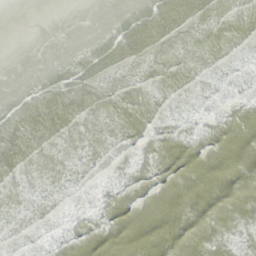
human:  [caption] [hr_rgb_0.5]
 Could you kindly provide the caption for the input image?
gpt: The waves slapping a white sand beach .

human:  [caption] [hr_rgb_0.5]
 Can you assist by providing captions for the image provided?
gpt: This is a beach with blue sea and sand .

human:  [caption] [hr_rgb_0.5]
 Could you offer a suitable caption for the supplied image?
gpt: The waves slapping a white sand beach over and over again .

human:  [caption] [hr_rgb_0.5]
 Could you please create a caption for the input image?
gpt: The waves come over again and again to the sand beach and throw up white foam .

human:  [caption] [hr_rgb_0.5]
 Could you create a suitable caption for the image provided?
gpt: The waves violently slapping a white sand beach over and over again .